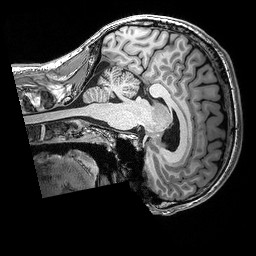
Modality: T1w
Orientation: sagittal
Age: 37
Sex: male